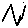
Label: zigzag